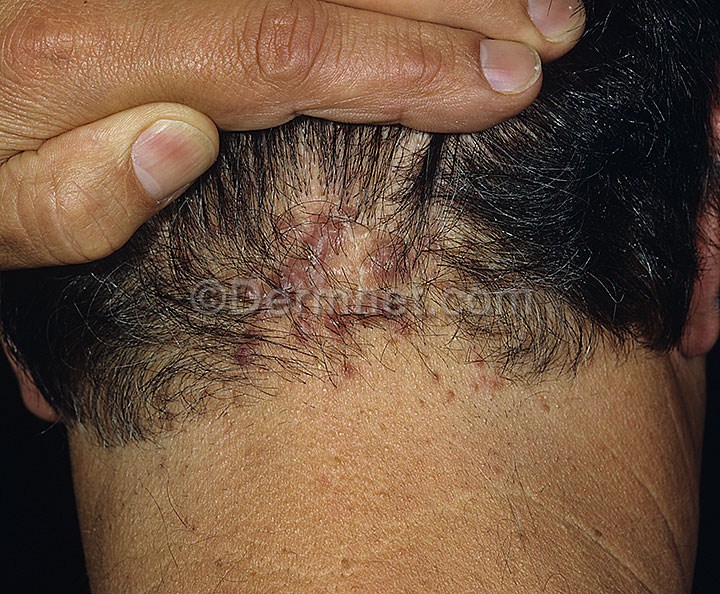
Disease: Hair Loss Photos Alopecia and other Hair Diseases